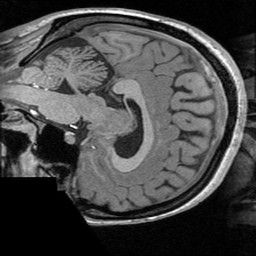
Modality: T1w
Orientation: sagittal